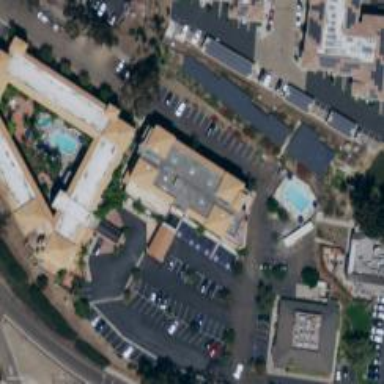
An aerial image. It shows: Hotel building.